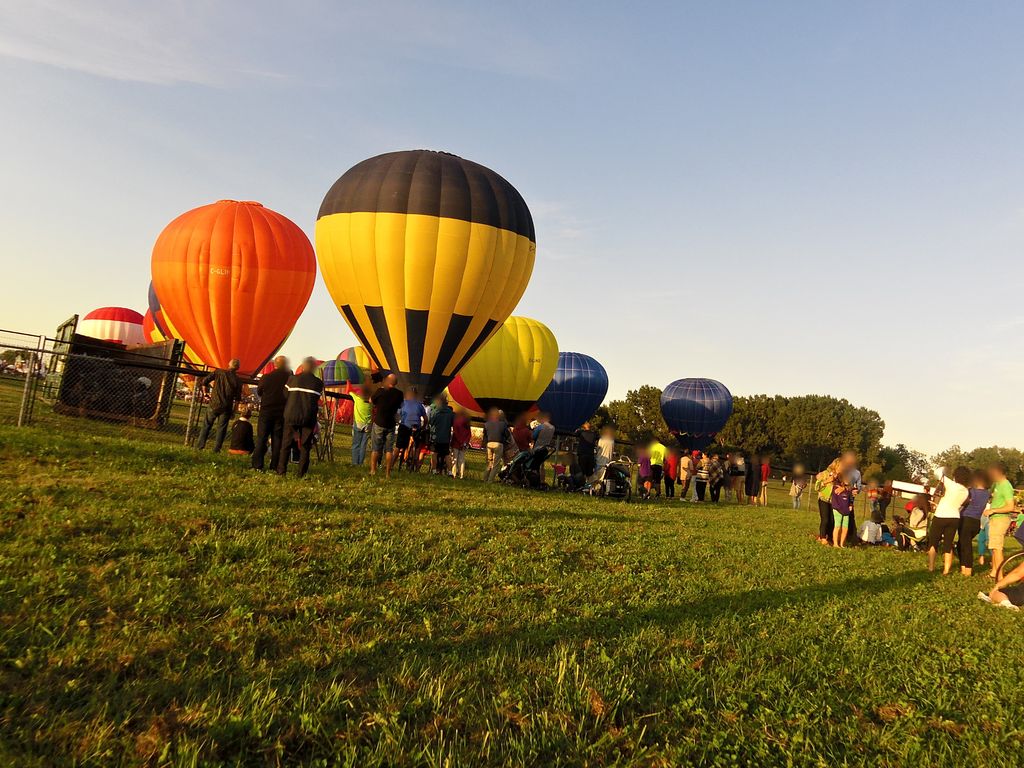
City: ottawa-gatineau